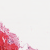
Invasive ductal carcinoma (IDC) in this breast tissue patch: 0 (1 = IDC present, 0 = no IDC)